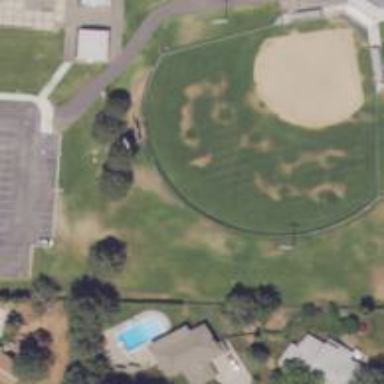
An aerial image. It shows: Baseball pitch for leisure and sports activities.